Question:
I would like to fill the win column with the classifications win or lose with win defined as 1-3 place finish and loss as everything else.
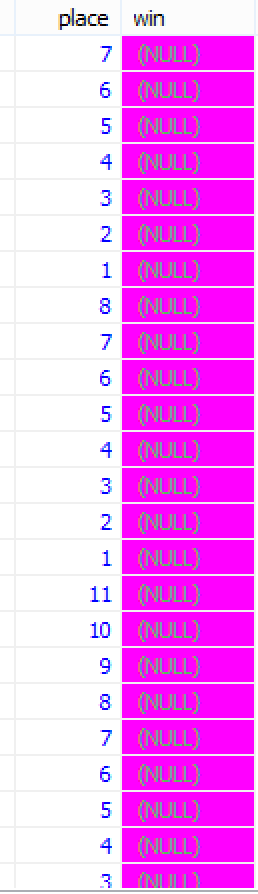
Answer: '''
UPDATE table set win = 'lose' WHERE place NOT in (1,2,3);
UPDATE table set win = 'win' WHERE place in (1,2,3);
'''
OR with a little CASE statement
'''
UPDATE table set win = CASE WHEN place IN (1,2,3) THEN 'win'
WHEN place NOT IN (1,2,3) THEN 'lose'
END ;
'''